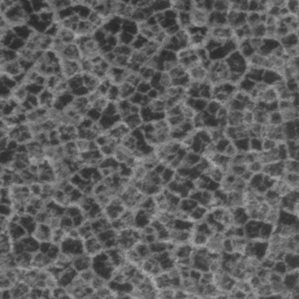
Label: frost